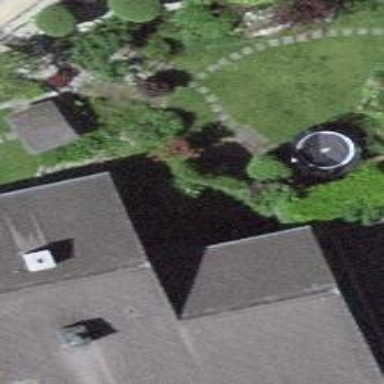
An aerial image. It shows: Garage.